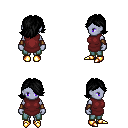
a pixel art fantasy rpg character, female body template, dark elf, purple skin, maroon tunic, teal pants, black swoop hairstyle, cloth bracers, gold boots, four views (front, back, left, right), 2x2 character sprite sheet, small pixel art, hard edges, no anti-aliasing